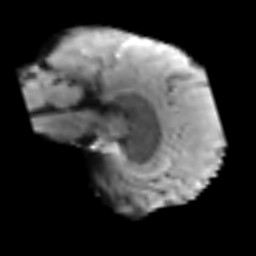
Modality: T2w
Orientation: sagittal
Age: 58
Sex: male
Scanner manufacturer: siemens
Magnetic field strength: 3 T
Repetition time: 3.2 s
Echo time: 0.081 s